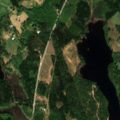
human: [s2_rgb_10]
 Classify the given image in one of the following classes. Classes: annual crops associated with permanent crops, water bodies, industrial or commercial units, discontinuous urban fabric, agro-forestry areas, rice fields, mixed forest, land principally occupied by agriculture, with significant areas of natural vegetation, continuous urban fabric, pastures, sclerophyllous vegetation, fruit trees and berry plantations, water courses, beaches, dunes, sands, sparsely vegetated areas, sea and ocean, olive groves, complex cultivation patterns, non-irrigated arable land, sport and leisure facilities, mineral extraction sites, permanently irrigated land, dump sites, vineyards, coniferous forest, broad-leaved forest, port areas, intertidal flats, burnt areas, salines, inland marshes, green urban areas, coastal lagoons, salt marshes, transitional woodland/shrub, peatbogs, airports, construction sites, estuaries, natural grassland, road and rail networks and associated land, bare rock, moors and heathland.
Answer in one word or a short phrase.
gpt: land principally occupied by agriculture, with significant areas of natural vegetation, coniferous forest, mixed forest, water bodies